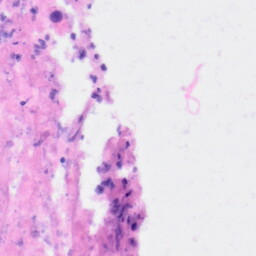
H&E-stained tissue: Kidney